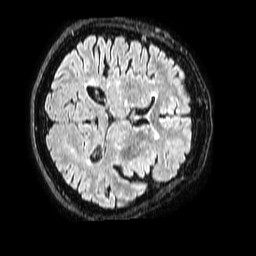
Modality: FLAIR
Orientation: axial
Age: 72
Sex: female
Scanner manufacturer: philips
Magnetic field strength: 1.5 T
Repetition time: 4.8 s
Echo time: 0.3 s